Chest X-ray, PA view. Patient: 30 years old, sex F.
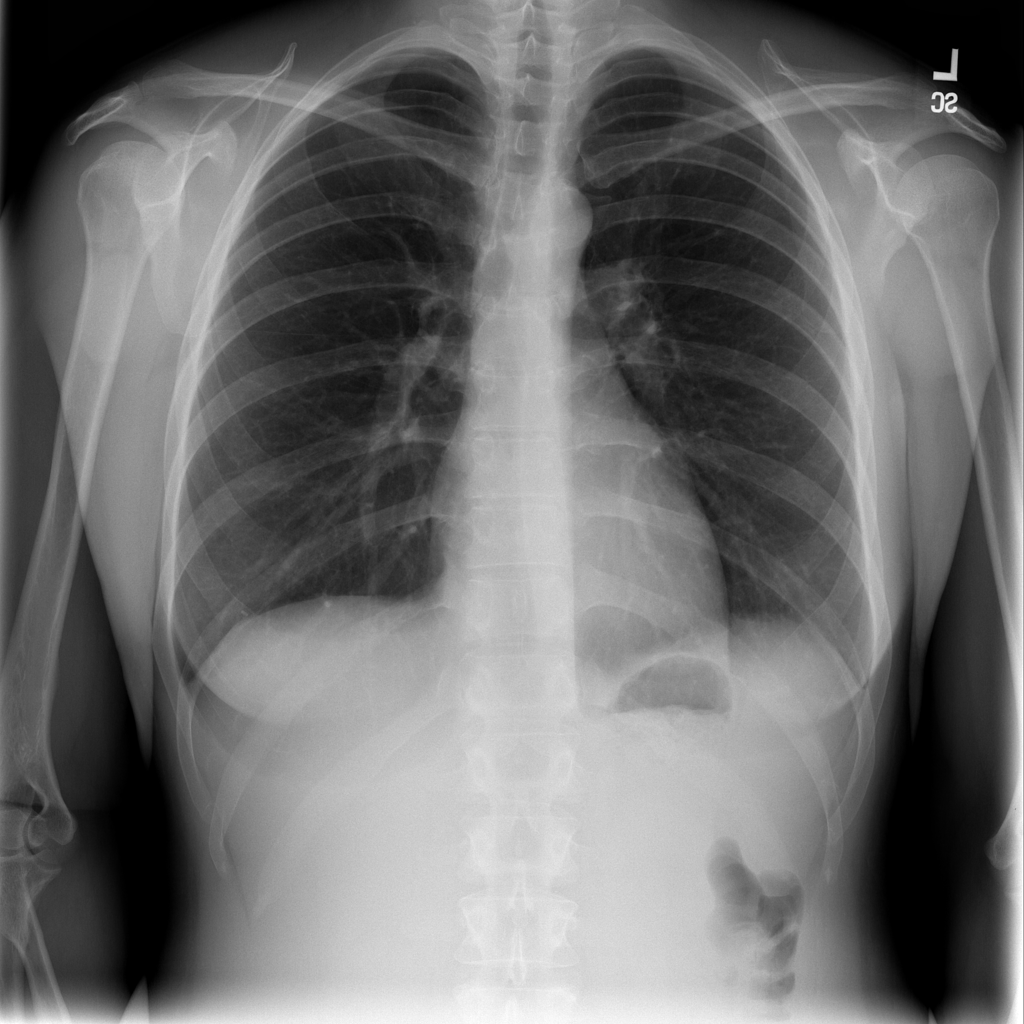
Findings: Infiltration